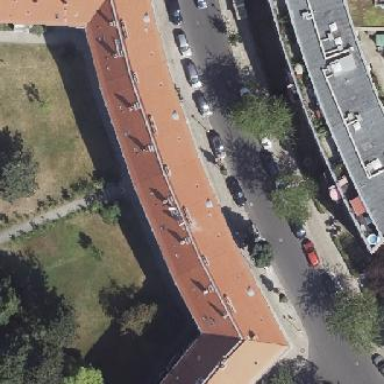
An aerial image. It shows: Residential apartments building.